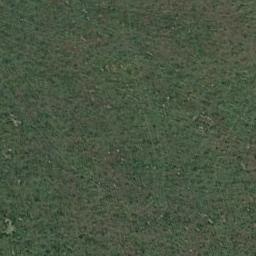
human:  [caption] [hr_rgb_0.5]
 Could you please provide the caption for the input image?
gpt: The entire image is dominated by grass .

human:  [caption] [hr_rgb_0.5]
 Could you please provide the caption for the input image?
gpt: The meadow is dense but uneven .

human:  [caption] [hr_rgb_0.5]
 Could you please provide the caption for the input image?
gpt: This meadow has evenly distributed dense grasses .

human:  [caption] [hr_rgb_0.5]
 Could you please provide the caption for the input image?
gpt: The meadow is full of green grass .

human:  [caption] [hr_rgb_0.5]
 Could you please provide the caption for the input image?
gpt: A dense meadow with many green grass .